Field crop: maize
Growth stage: 2
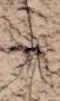
Species: lolium